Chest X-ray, PA view. Patient: 43 years old, sex F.
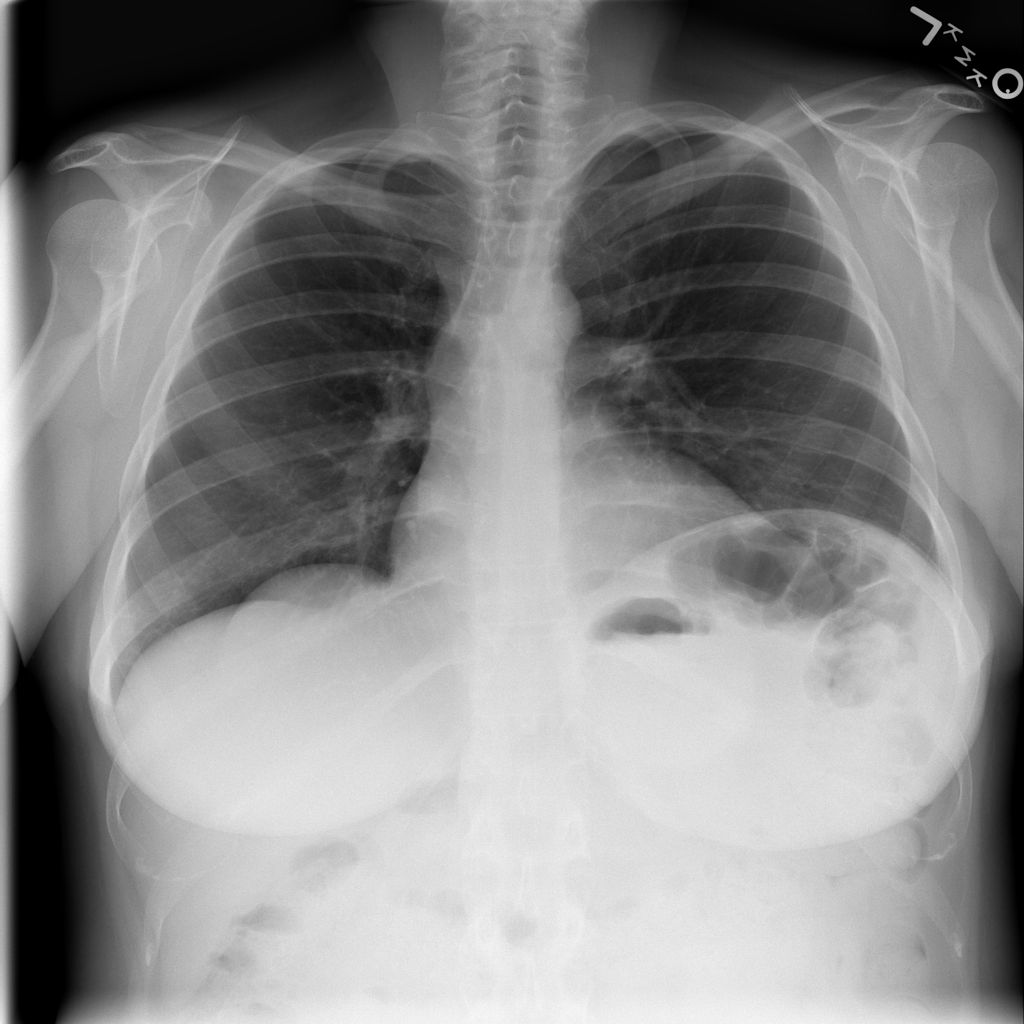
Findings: No Finding